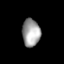
Tissue: lung
Cell type: Fibroblasts
Senescence score: 0.1965
Nuclear area (px): 484
Mean DAPI intensity: 161.037